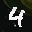
Label: 4